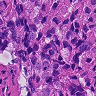
Metastatic tissue present: yes